Question:
I'm having troubles with the output of my code. Im using a macro to search for some criteria which are labeled:
'''
Collection = Trim(Range("lblImportCollection").Value)
System = Trim(Range("lblImportSystem").Value)
Tag = Trim(Range("lblImportTag").Value)
'''
My filter does search the right cell values where the input values are found, but I want to copy the matched values to a new sheet. Now it just copies the last correct value that is found. Can someone help me with it? What I want:
- - - -
---
'''
Sub FilterButton()
Dim XUsedRange As Range
Dim SourceRange As Range, DestRange As Range
Dim SrcSheet As Worksheet
Dim DestSheet As Worksheet, Lr As Long
Dim firstAddress As String
Dim c As Range
Dim iLastRow As Integer
Dim zLastRow As Integer
Dim test As String
Dim TempRange As Range
Dim Collection As String
Dim System As String
Dim Tag As String
With Application
.ScreenUpdating = False
.EnableEvents = False
End With
Collection = Trim(Range("lblImportCollection").Value)
System = Trim(Range("lblImportSystem").Value)
Tag = Trim(Range("lblImportTag").Value)
'fill in the Source Sheet and range
Set XUsedRange = Sheets("Imported Data").UsedRange
Set ZUsedRange = Sheets("Test").Range("A:C")
'Fill in the destination sheet and find the last known cell
Set DestSheet = Sheets("Test")
Set SrcSheet = Sheets("Imported Data")
'With the information on the new sheet
iLastRow = XUsedRange.End(xlDown).Row
zLastRow = ZUsedRange.End(xlUp).Row
Set SourceRange = SrcSheet.Range("A2:A" & CStr(iLastRow))
Set DestRange = DestSheet.Range("A2:C" & CStr(zLastRow))
With SourceRange
Set c = SourceRange.Find(What:=Collection, SearchOrder:=xlByColumns)
If Not c Is Nothing Then
firstAddress = c.Address
Do
MsgBox ("Found " & Collection & " on address:" & c.Address)
c.Copy
DestRange.PasteSpecial
If System = SrcSheet.Range("B" & CStr(c.Row) & ":B" & CStr(c.Row)) Then
MsgBox ("The system is " & SrcSheet.Range("B" & CStr(c.Row) & ":B" & CStr(c.Row)))
'DestSheet.Range ("B" & CStr(c.Row) & ":B" & CStr(c.Row))
SrcSheet.Range("B" & CStr(c.Row) & ":B" & CStr(c.Row)).Copy
DestRange.PasteSpecial
If Tag = SrcSheet.Range("C" & CStr(c.Row) & ":C" & CStr(c.Row)) Then
MsgBox ("The tag is" & SrcSheet.Range("C" & CStr(c.Row) & ":C" & CStr(c.Row)))
'DestSheet.Range ("C" & CStr(c.Row) & ":C" & CStr(c.Row))
SrcSheet.Range("C" & CStr(c.Row) & ":C" & CStr(c.Row)).Copy
DestRange.PasteSpecial
End If
End If
Set c = SourceRange.FindNext(c)
Loop While (Not c Is Nothing) And (c.Address <> firstAddress)
Else
MsgBox (Collection & " is NOT Found ")
End If
End With
With Application
.ScreenUpdating = True
.EnableEvents = True
End With
End Sub
'''
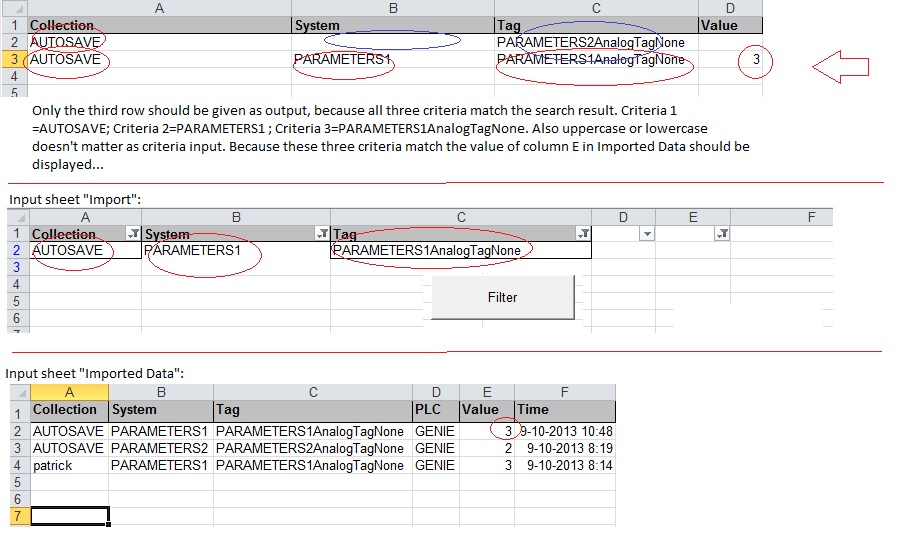
Answer: Like I mentioned there are couple of problems with the code
1. Please use Option Explicit. That will ensure that you define your variables
2. When you define a variable which is meant to store Excel Row number then instead of Integer, use Long
3. Avoid the use of UsedRange. Get the Actual range which has "Data". Since you are only concerned with Col A, use that to find the last row. We can always use .Offset() to check for Criteria2 and Criteria3
4. Comment your code with appropriate "comments". I had a tough time understanding it.
Is this what you are trying?
'''
Option Explicit
Sub FilterButton()
Dim SrcSheet As Worksheet, DestSheet As Worksheet
Dim SourceRange As Range
Dim aCell As Range, bCell As Range
Dim iLastRow As Long, zLastRow As Long
Dim Collection As String, System As String, Tag As String
With Application
.ScreenUpdating = False
.EnableEvents = False
End With
'~~> Set your sheet
Set DestSheet = Sheets("Test")
Set SrcSheet = Sheets("Imported Data")
'~~> Find Last Row in Col A in the source sheet
With SrcSheet
iLastRow = .Range("A" & .Rows.Count).End(xlUp).Row
End With
'~~> Find Last "Available Row for Output" in Col A in the destination sheet
With DestSheet
zLastRow = .Range("A" & .Rows.Count).End(xlUp).Row + 1
End With
'~~> Set your ranges
Set SourceRange = SrcSheet.Range("A2:A" & iLastRow)
'~~> Search values
Collection = Trim(Range("lblImportCollection").Value)
System = Trim(Range("lblImportSystem").Value)
Tag = Trim(Range("lblImportTag").Value)
With SourceRange
'~~> Match 1st Criteria
Set aCell = .Find(What:=Collection, LookIn:=xlValues, _
LookAt:=xlWhole, SearchOrder:=xlByRows, SearchDirection:=xlNext, _
MatchCase:=False, SearchFormat:=False)
'~~> If found
If Not aCell Is Nothing Then
Set bCell = aCell
'~~> Copy A:C. Then match for Crit B and Crit C and remove what is not required
DestSheet.Range("A" & zLastRow & ":" & "C" & zLastRow).Value = _
SrcSheet.Range("A" & aCell.Row & ":" & "C" & aCell.Row).Value
'~~> Match 2nd Criteria
If aCell.Offset(, 1).Value = System Then
'~~> Match 3rd Criteria
If aCell.Offset(, 2).Value <> Tag Then _
DestSheet.Range("C" & zLastRow).ClearContents
Else
DestSheet.Range("B" & zLastRow).ClearContents
End If
'~~> Increase last row by 1 for output
zLastRow = zLastRow + 1
Do
Set aCell = .FindNext(After:=aCell)
If Not aCell Is Nothing Then
If aCell.Address = bCell.Address Then Exit Do
'~~> Copy A:C. Then match for Crit B and Crit C
DestSheet.Range("A" & zLastRow & ":" & "C" & zLastRow).Value = _
SrcSheet.Range("A" & aCell.Row & ":" & "C" & aCell.Row).Value
'~~> Match 2nd Criteria
If aCell.Offset(, 1).Value = System Then
'~~> Match 3rd Criteria
If aCell.Offset(, 2).Value <> Tag Then _
DestSheet.Range("C" & zLastRow).ClearContents
Else
DestSheet.Range("B" & zLastRow).ClearContents
End If
'~~> Increase last row by 1 for output
zLastRow = zLastRow + 1
Else
Exit Do
End If
Loop
Else
MsgBox Collection & " not Found"
End If
End With
With Application
.ScreenUpdating = True
.EnableEvents = True
End With
End Sub
'''
'''
Option Explicit
Sub FilterButton()
Dim SrcSheet As Worksheet, DestSheet As Worksheet
Dim SourceRange As Range
Dim aCell As Range, bCell As Range
Dim iLastRow As Long, zLastRow As Long
Dim Collection As String, System As String, Tag As String
With Application
.ScreenUpdating = False
.EnableEvents = False
End With
'~~> Set your sheet
Set DestSheet = Sheets("Test")
Set SrcSheet = Sheets("Imported Data")
'~~> Find Last Row in Col A in the source sheet
With SrcSheet
iLastRow = .Range("A" & .Rows.Count).End(xlUp).Row
End With
'~~> Find Last "Available Row for Output" in Col A in the destination sheet
With DestSheet
zLastRow = .Range("A" & .Rows.Count).End(xlUp).Row + 1
End With
'~~> Set your ranges
Set SourceRange = SrcSheet.Range("A2:A" & iLastRow)
'~~> Search values
Collection = Trim(Range("lblImportCollection").Value)
System = Trim(Range("lblImportSystem").Value)
Tag = Trim(Range("lblImportTag").Value)
With SourceRange
'~~> Match 1st Criteria
Set aCell = .Find(What:=Collection, LookIn:=xlValues, _
LookAt:=xlWhole, SearchOrder:=xlByRows, SearchDirection:=xlNext, _
MatchCase:=False, SearchFormat:=False)
'~~> If found
If Not aCell Is Nothing Then
Set bCell = aCell
'~~> Copy A:C. Then match for Crit B and Crit C and remove what is not required
DestSheet.Range("A" & zLastRow & ":" & "C" & zLastRow).Value = _
SrcSheet.Range("A" & aCell.Row & ":" & "C" & aCell.Row).Value
'~~> Match 2nd Criteria
If Len(Trim(System)) = 0 Or _
aCell.Offset(, 1).Value <> System Then _
DestSheet.Range("B" & zLastRow).ClearContents
'~~> Match 3rd Criteria
If Len(Trim(Tag)) = 0 Or _
aCell.Offset(, 2).Value <> Tag Then _
DestSheet.Range("C" & zLastRow).ClearContents
'~~> Increase last row by 1 for output
zLastRow = zLastRow + 1
Do
Set aCell = .FindNext(After:=aCell)
If Not aCell Is Nothing Then
If aCell.Address = bCell.Address Then Exit Do
'~~> Match 2nd Criteria
If Len(Trim(System)) = 0 Or _
aCell.Offset(, 1).Value <> System Then _
DestSheet.Range("B" & zLastRow).ClearContents
'~~> Match 3rd Criteria
If Len(Trim(Tag)) = 0 Or _
aCell.Offset(, 2).Value <> Tag Then _
DestSheet.Range("C" & zLastRow).ClearContents
'~~> Increase last row by 1 for output
zLastRow = zLastRow + 1
Else
Exit Do
End If
Loop
Else
MsgBox Collection & " not Found"
End If
End With
With Application
.ScreenUpdating = True
.EnableEvents = True
End With
End Sub
'''